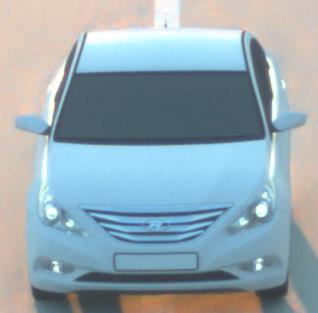
Make: Hyundai
Model: Sonata
Detailed model: Gen. 6 YF
Model produced from: 2009
Model produced until: 2016
Doors: 4
Color: white
Road condition: dry road
Daytime: sunrise or sunset
Contrast: medium contrast